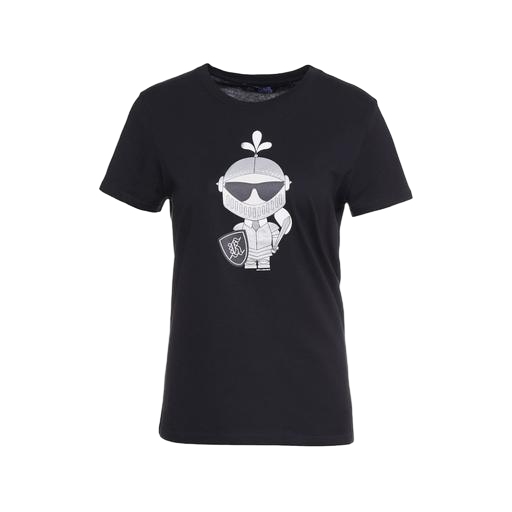
cool t-shirt, black cartoon cactus t-shirt, black t-shirt woman, white background